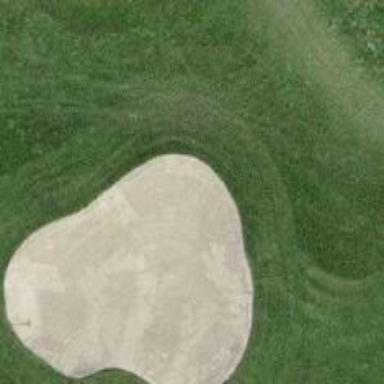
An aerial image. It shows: Golf bunker.